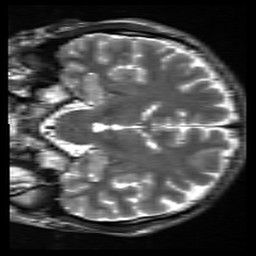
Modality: inplaneT2
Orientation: coronal
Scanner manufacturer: siemens
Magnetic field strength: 3 T
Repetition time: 7.02 s
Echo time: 0.069 s